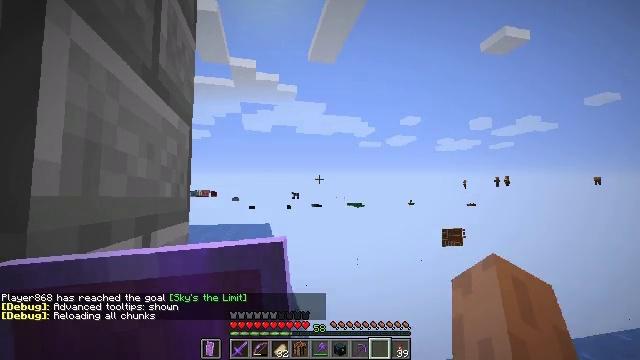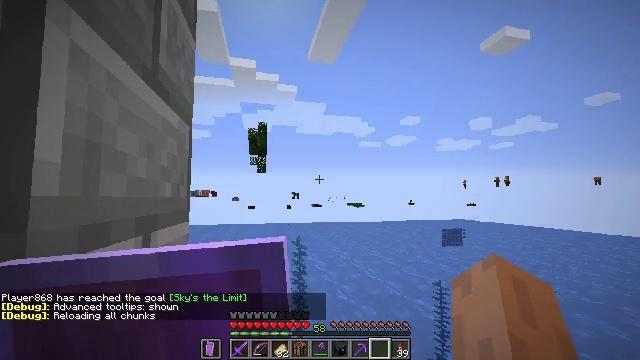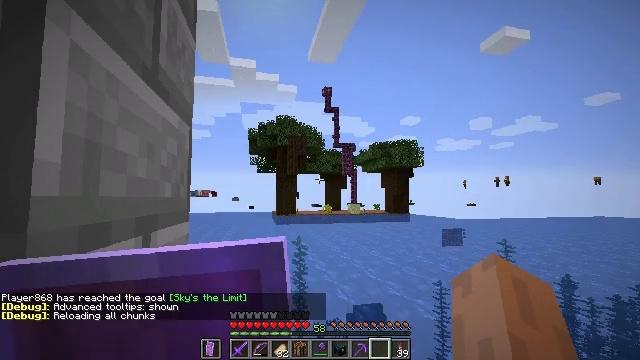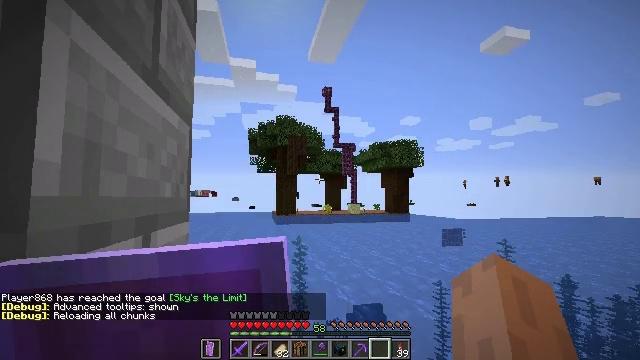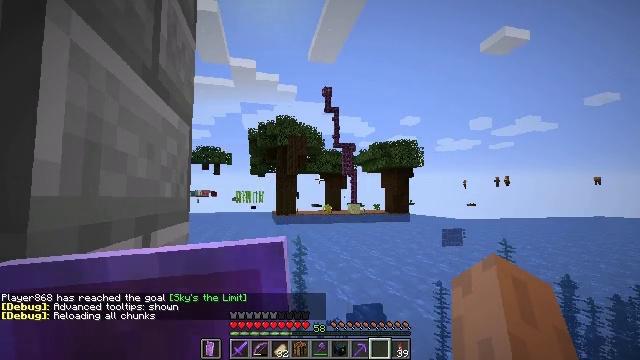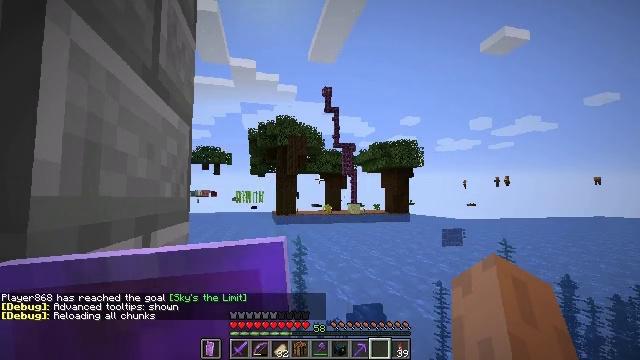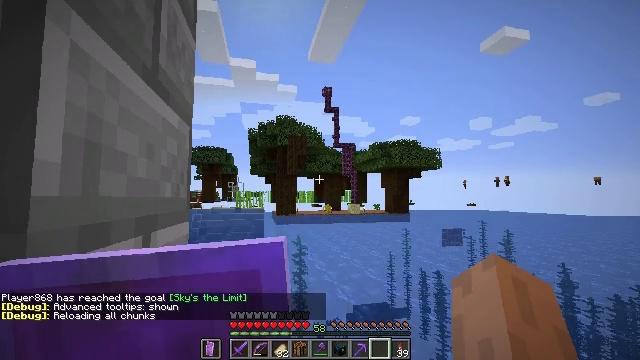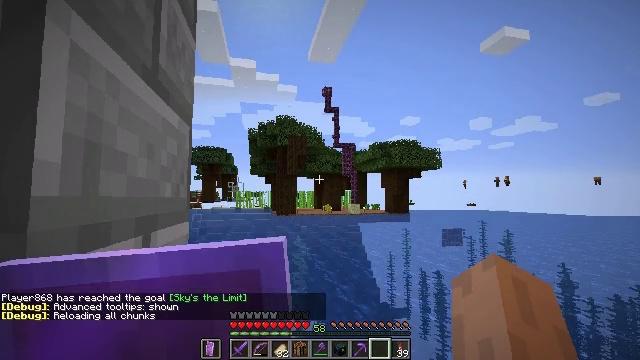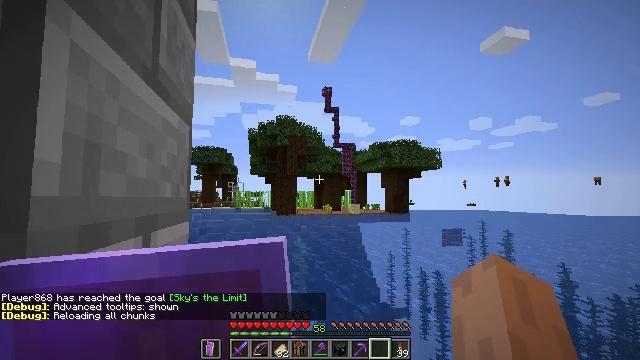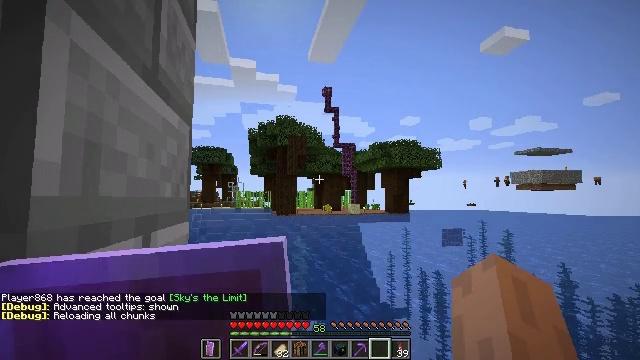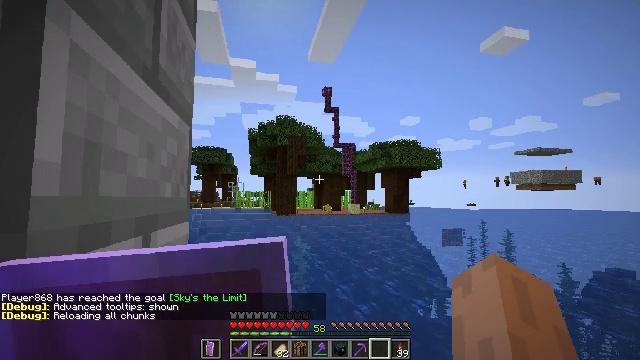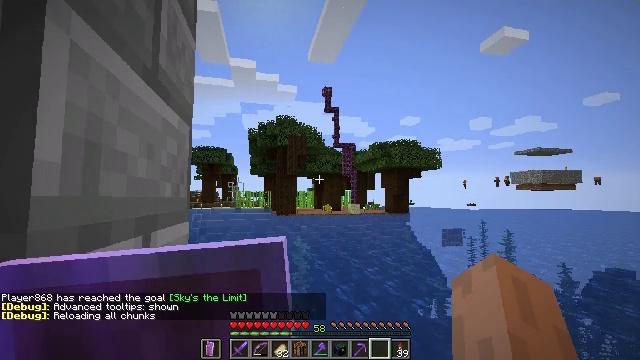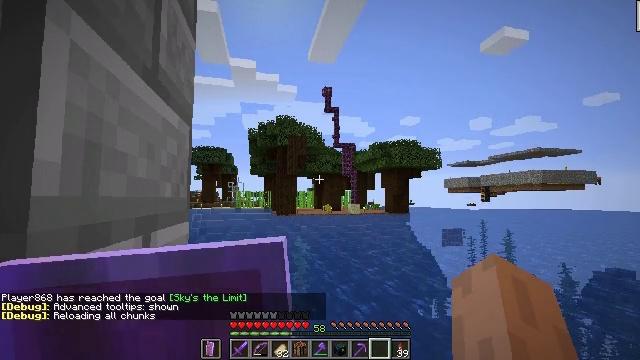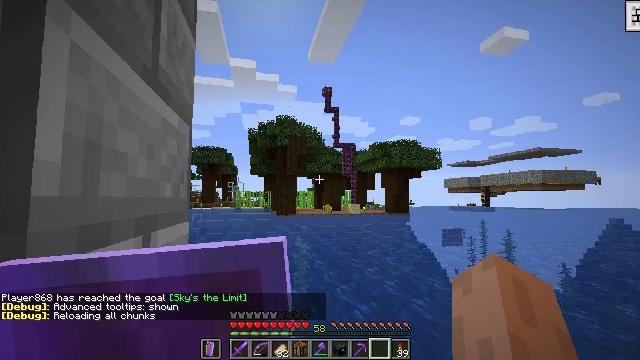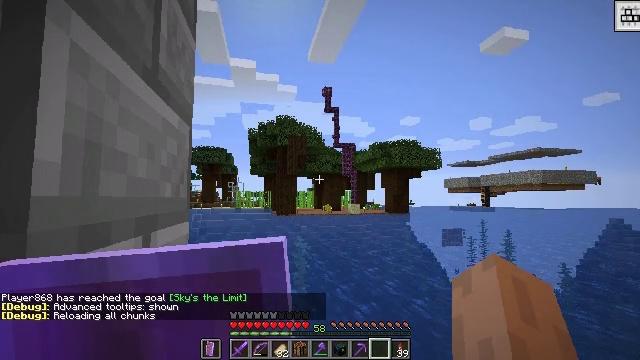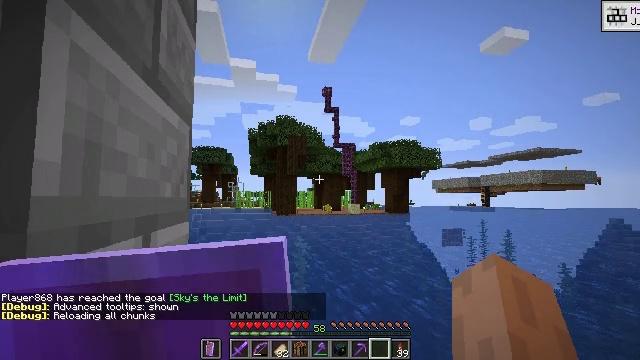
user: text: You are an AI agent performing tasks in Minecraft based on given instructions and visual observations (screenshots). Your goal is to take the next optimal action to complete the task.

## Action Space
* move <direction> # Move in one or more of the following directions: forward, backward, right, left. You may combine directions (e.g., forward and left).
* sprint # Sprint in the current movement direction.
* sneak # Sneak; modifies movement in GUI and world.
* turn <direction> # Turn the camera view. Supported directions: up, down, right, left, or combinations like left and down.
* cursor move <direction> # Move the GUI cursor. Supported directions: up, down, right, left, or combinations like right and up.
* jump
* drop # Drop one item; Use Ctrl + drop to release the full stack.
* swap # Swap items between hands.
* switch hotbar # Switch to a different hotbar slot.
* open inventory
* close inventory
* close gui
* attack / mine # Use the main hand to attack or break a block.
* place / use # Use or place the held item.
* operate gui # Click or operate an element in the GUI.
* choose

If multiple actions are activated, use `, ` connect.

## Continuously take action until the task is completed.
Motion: motion action
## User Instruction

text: Harvest the slime block from the ground.
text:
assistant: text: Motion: no_op
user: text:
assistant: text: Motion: no_op
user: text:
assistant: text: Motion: no_op
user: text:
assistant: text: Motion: no_op
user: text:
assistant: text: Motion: no_op
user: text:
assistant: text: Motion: no_op
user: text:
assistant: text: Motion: no_op
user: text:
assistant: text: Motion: no_op
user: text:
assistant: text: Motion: no_op
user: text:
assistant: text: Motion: no_op
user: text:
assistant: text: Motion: no_op
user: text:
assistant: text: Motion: no_op
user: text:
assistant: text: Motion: no_op
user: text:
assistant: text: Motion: no_op
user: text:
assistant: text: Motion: no_op
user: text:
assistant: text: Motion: no_op
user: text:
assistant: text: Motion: no_op
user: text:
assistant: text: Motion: no_op
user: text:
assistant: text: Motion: no_op
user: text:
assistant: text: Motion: no_op
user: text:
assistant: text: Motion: no_op
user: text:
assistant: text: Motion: no_op
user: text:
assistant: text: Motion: no_op
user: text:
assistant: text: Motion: no_op
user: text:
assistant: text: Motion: no_op
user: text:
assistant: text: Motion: turn right
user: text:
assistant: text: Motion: turn right and down
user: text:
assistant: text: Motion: turn right and down
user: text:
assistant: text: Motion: no_op
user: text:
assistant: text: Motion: no_op